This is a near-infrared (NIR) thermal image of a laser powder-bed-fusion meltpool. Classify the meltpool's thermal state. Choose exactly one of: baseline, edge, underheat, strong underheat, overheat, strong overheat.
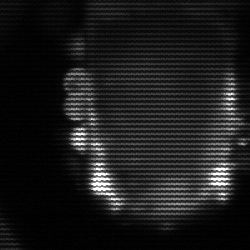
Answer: baseline